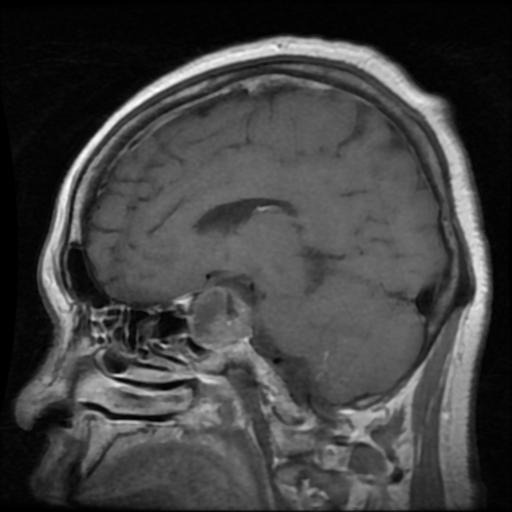
Label: pituitary